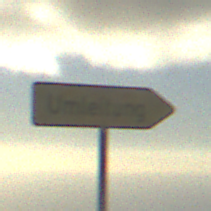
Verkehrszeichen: UmleitungswegweiserRechtsweisend
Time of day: SunriseSunset
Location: Outdoor (Nature)
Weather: PartlyCloudy
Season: NotSpecified
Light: Natural